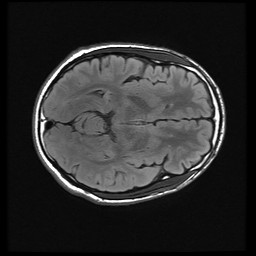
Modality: FLAIR
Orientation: axial
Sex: male
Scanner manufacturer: ge
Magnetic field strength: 3 T
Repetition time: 9 s
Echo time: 0.1213 s